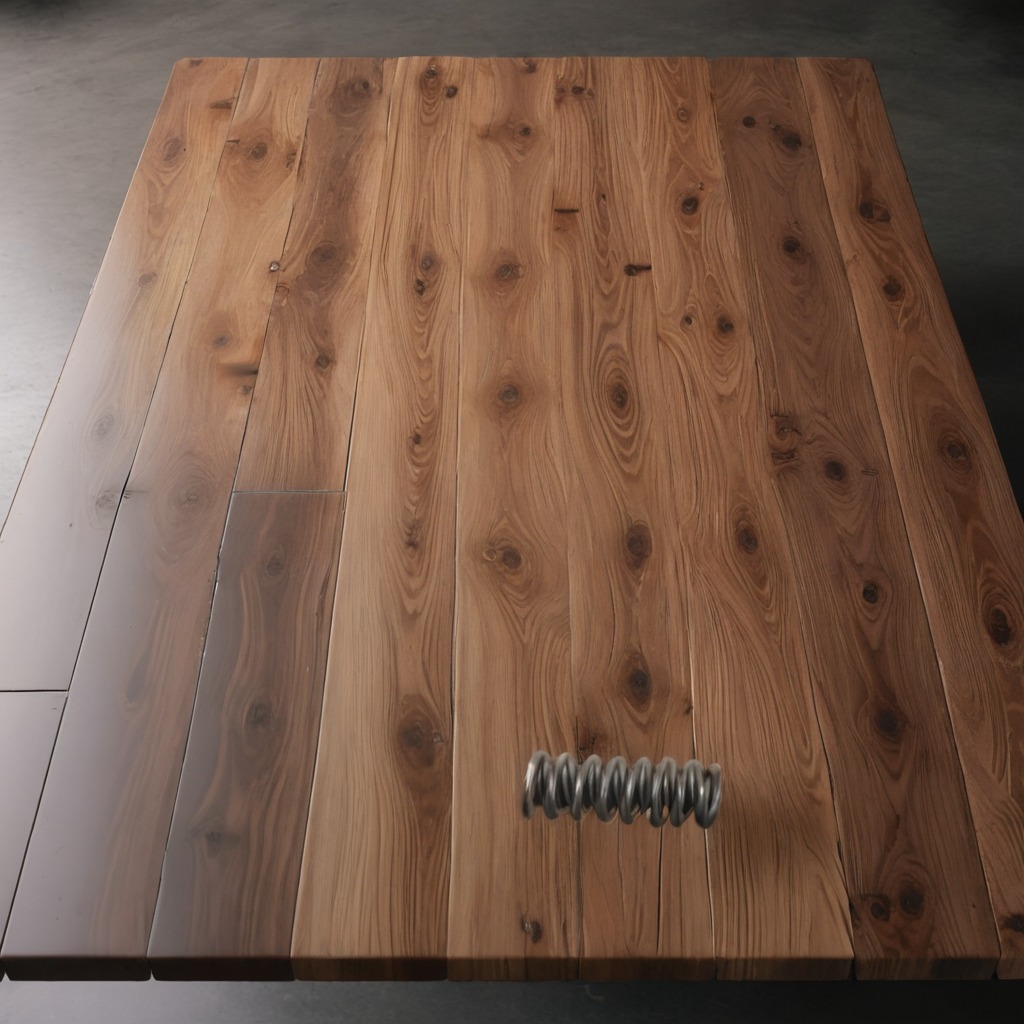
A coiled metal spring is lying on the wooden table in the garage.